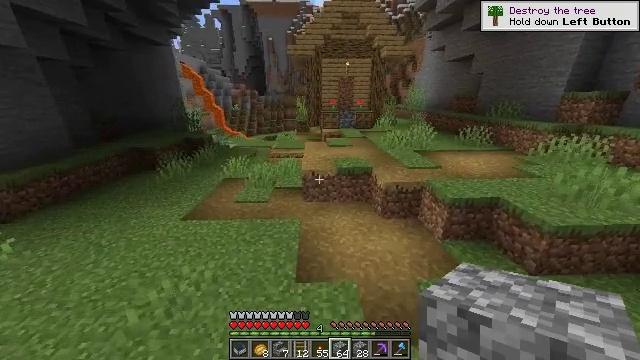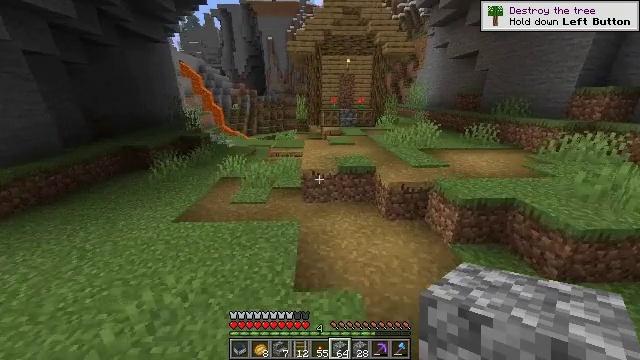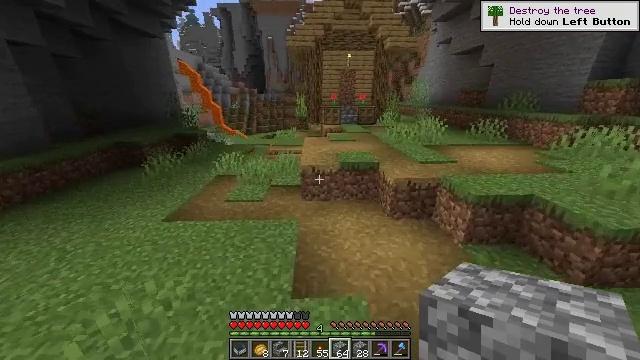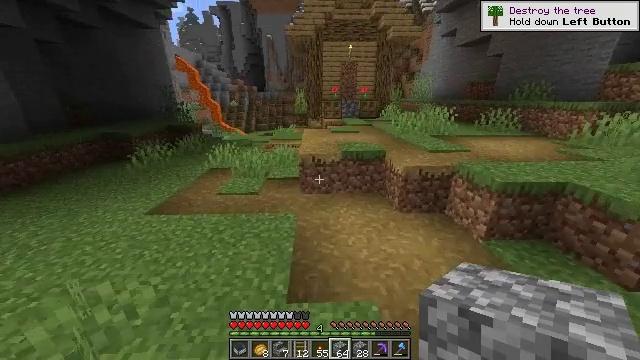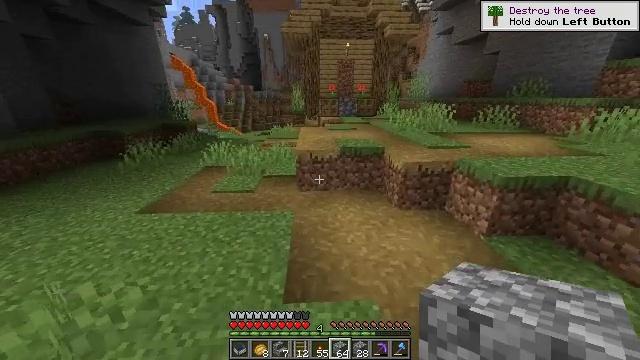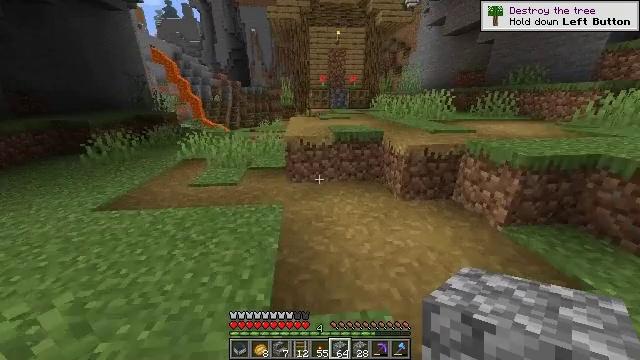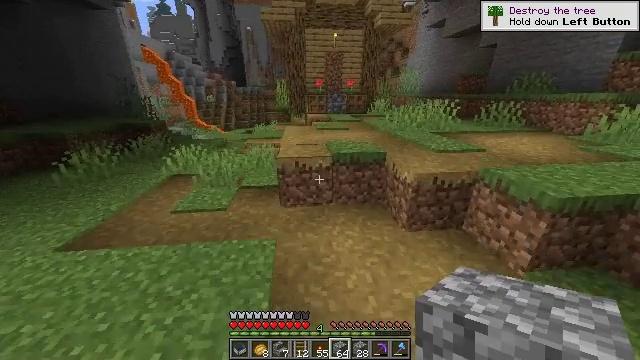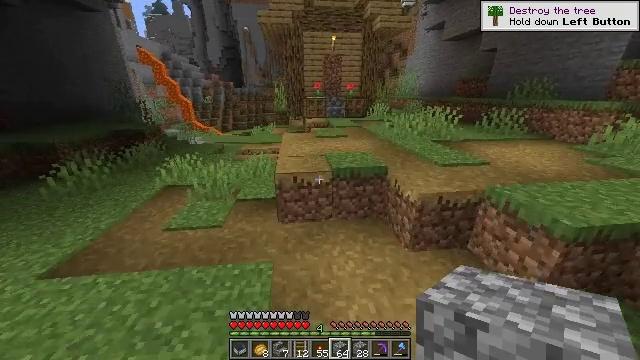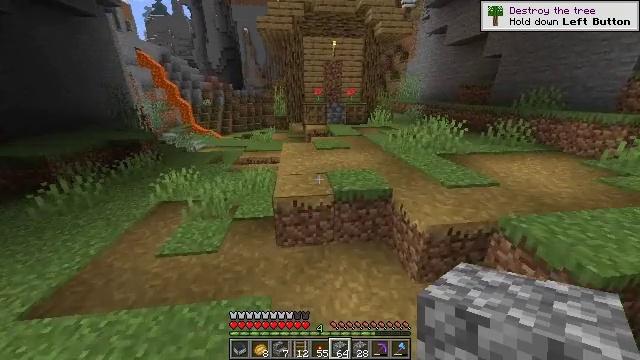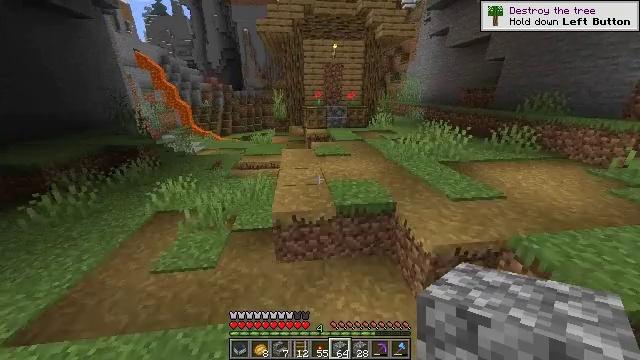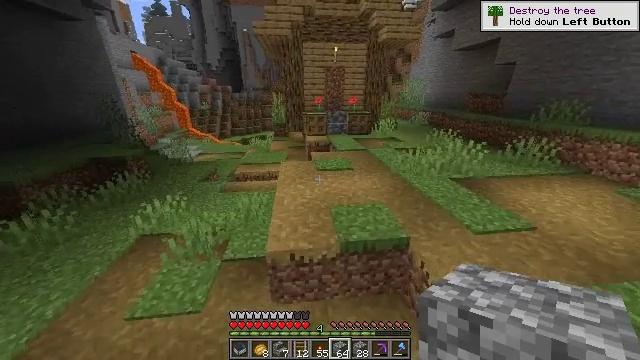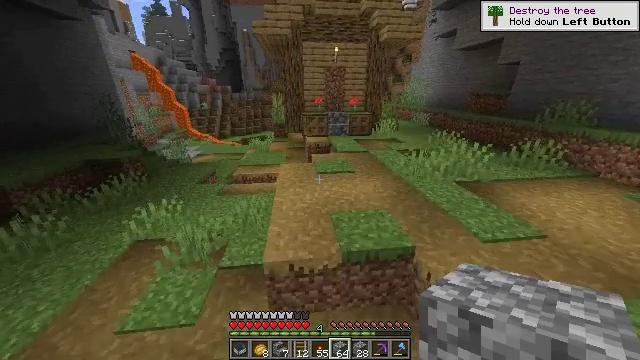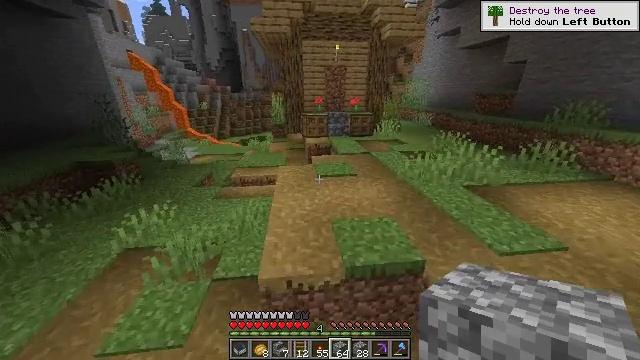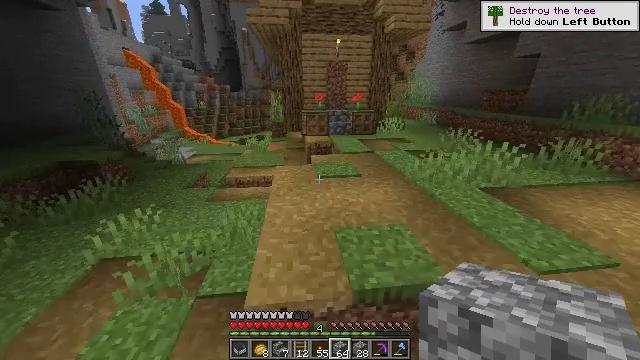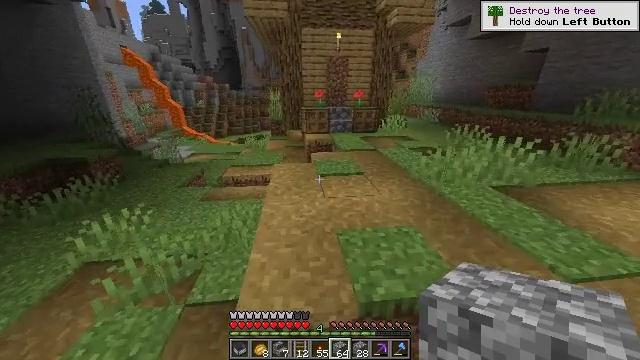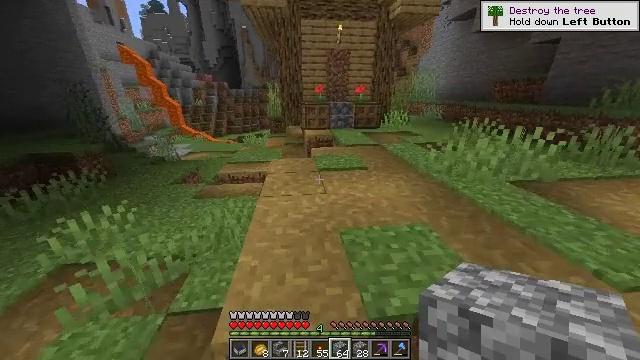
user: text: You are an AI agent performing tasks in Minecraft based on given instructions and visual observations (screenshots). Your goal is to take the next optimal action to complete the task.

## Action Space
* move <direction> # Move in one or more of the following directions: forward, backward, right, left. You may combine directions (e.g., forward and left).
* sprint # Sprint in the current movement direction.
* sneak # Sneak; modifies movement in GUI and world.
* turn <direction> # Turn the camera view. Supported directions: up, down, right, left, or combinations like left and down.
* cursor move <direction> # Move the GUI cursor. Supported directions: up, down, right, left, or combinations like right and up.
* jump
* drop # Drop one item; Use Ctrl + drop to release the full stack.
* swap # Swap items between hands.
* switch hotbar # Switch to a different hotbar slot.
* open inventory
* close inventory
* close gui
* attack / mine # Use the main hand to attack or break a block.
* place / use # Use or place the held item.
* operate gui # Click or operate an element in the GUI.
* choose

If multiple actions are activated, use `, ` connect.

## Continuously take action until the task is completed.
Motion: motion action
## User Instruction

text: Remove the oak trapdoor from its place.
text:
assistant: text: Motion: move forward, jump
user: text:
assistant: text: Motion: move forward, jump
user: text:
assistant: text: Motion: move forward, jump
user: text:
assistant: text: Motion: move forward, sprint, jump
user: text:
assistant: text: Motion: move forward, sprint, turn right, jump
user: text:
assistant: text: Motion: move forward, sprint, jump
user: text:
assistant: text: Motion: move forward, sprint, jump
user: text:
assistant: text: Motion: move forward, jump
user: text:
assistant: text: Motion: move forward, jump
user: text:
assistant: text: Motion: move forward, jump
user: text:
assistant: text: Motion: move forward, jump
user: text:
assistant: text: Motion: move forward, jump
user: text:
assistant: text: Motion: move forward, jump
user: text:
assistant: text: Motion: move forward, jump
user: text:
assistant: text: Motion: move forward, jump
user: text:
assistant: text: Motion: move forward, sprint, jump
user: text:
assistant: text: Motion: move forward, sprint, jump
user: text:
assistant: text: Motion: move forward, sprint, jump
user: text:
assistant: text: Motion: move forward, sprint, jump
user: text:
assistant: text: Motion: move forward, sprint, jump
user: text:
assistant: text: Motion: move forward, jump
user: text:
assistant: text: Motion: move forward, jump
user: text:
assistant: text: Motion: move forward, jump
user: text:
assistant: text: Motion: move forward, jump
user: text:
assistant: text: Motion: move forward, sprint, jump
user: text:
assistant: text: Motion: move forward, sprint, jump
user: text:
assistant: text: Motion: move forward, sprint, jump
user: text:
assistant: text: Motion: move forward, sprint, jump
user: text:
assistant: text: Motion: move forward, sprint, jump
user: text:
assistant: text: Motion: move forward, sprint, jump